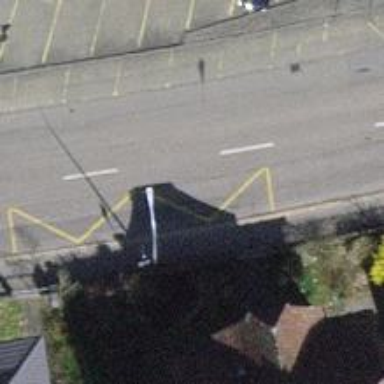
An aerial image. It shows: Bus stop with platform for public transport.